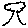
Label: tree